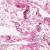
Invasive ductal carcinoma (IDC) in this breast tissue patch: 0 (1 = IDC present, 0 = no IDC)